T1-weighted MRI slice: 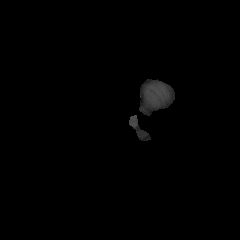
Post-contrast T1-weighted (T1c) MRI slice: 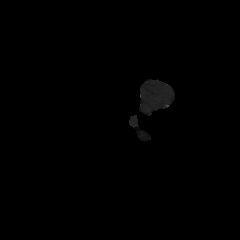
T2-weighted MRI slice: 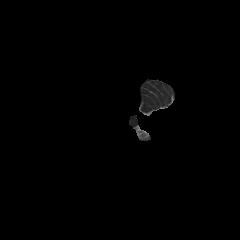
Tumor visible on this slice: no